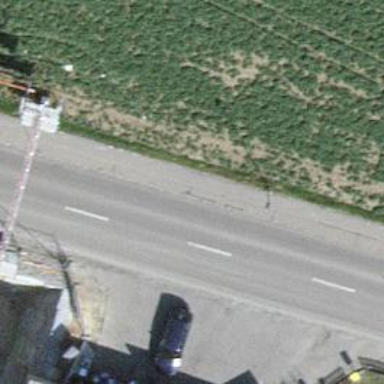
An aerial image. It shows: Bus stop with designated public transport stop position.